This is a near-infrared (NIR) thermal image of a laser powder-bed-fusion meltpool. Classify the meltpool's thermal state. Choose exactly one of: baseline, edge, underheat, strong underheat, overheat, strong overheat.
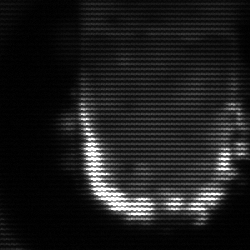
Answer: baseline